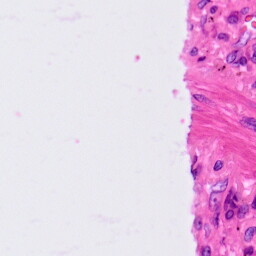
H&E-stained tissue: Lung